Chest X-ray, AP view. Patient: 34 years old, sex M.
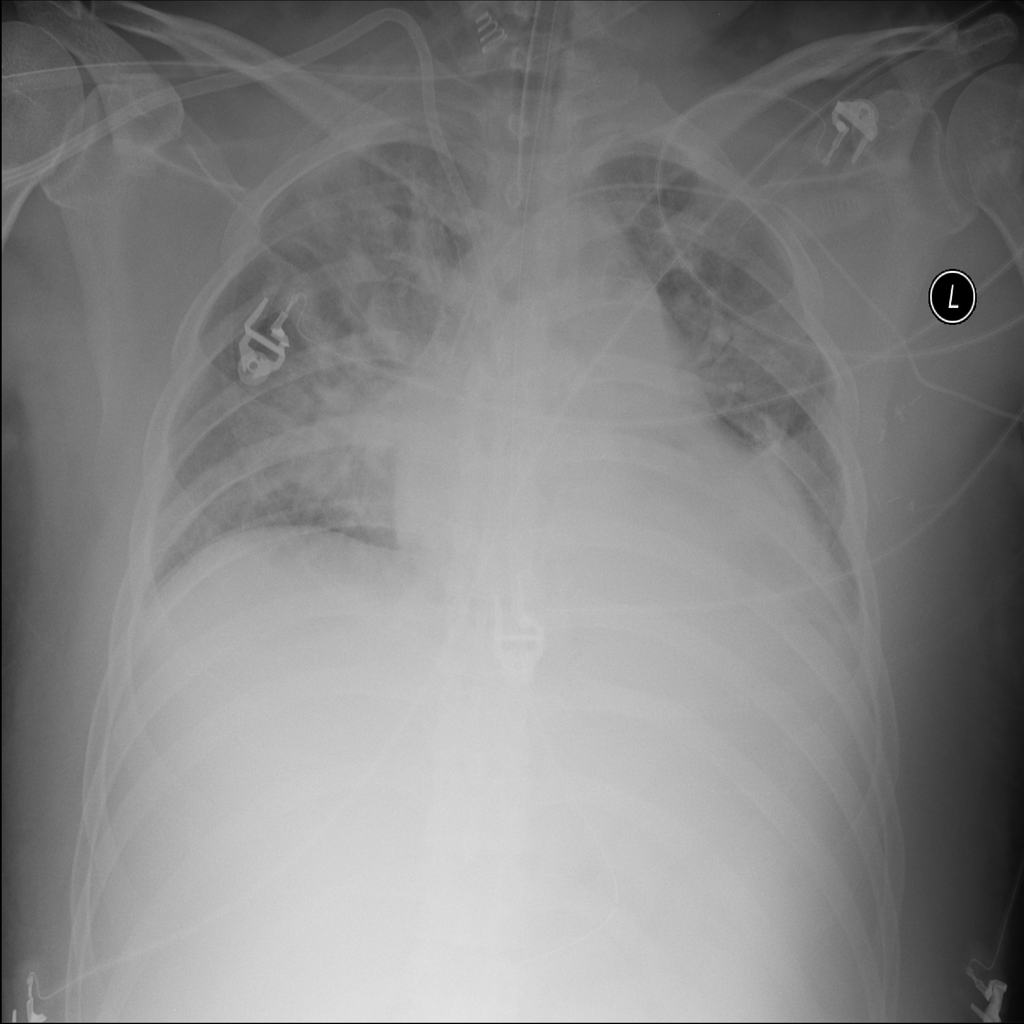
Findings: Atelectasis, Cardiomegaly, Effusion, Infiltration, Nodule